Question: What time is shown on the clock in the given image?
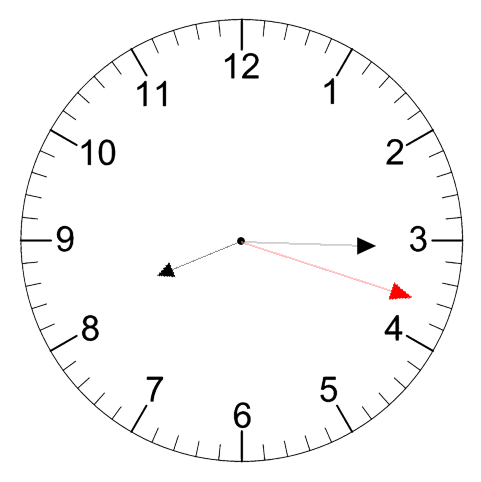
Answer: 08:15:18